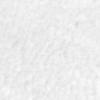
Label: no_change